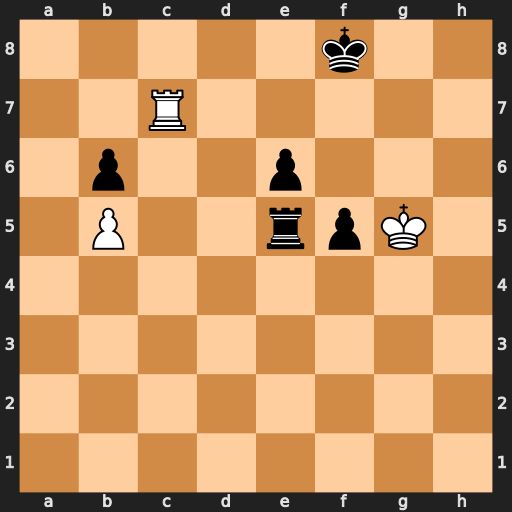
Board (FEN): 5k2/2R5/1p2p3/1P2rpK1/8/8/8/8
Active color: w
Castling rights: -
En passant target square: -
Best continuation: Kf6 Rc5 Rxc5 bxc5 b6 Ke8 b7